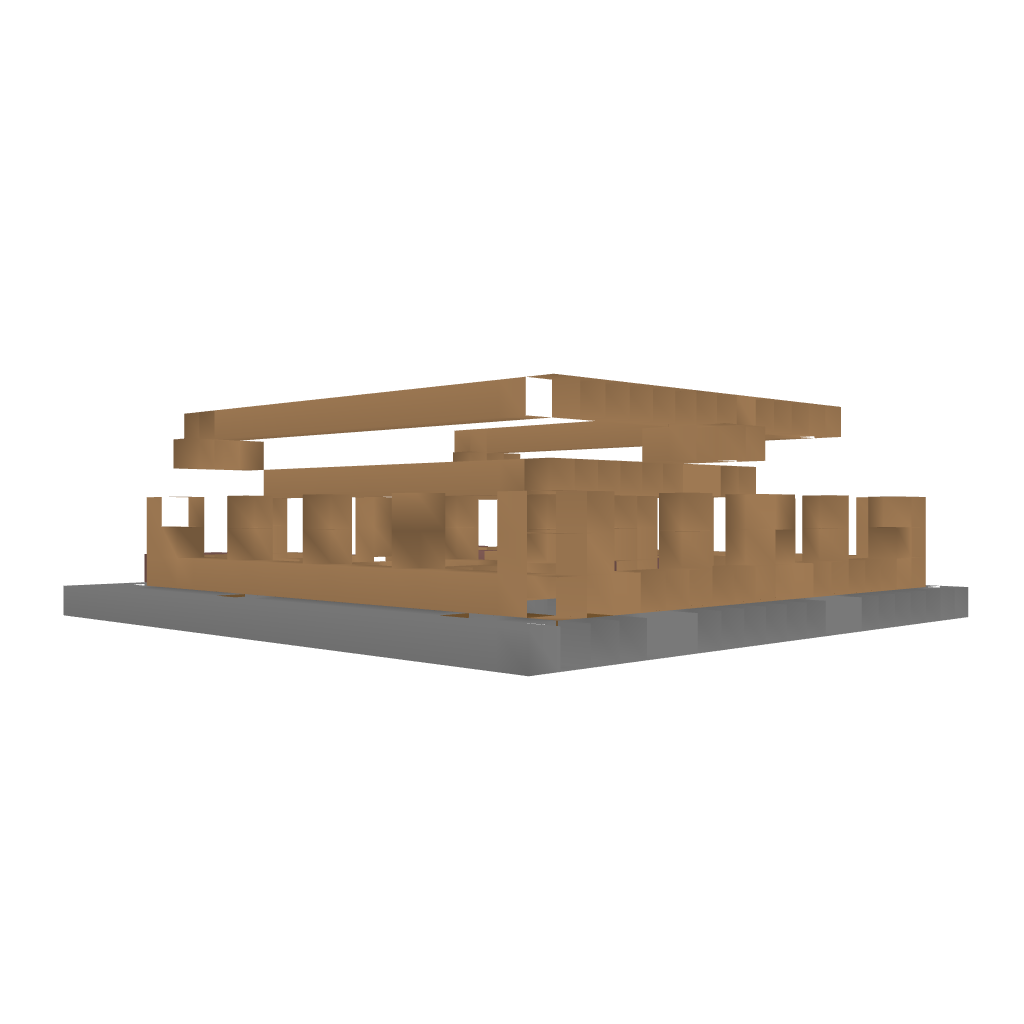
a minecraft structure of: Horse Stable bad low quality